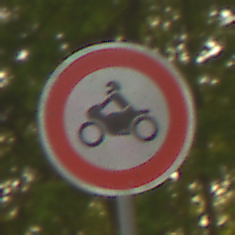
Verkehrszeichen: VerbotKraftraeder
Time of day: SunriseSunset
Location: Outdoor (RoadRail)
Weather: Clear
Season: NotSpecified
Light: Natural